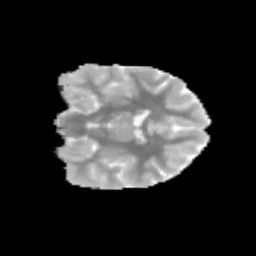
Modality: MD
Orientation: coronal
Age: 11
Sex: female
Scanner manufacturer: siemens
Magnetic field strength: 3 T
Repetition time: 3.8 s
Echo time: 0.07 s